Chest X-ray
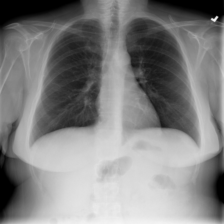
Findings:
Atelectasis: negative
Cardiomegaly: negative
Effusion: negative
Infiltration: negative
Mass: negative
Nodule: negative
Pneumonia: negative
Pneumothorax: negative
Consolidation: negative
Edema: negative
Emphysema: negative
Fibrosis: negative
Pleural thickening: negative
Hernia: negative